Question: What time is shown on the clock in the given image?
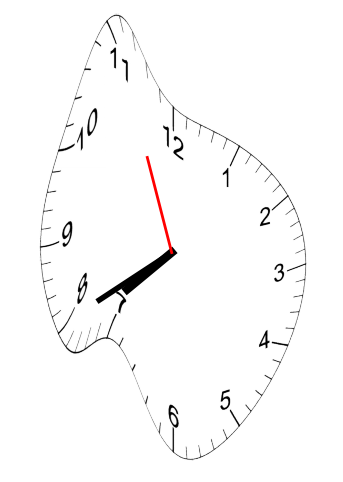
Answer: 07:39:56